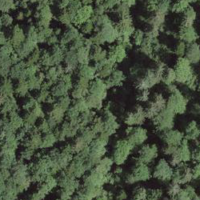
EUNIS habitat code: 44
Species observed at this site:
Epilobium montanum
Ajuga reptans